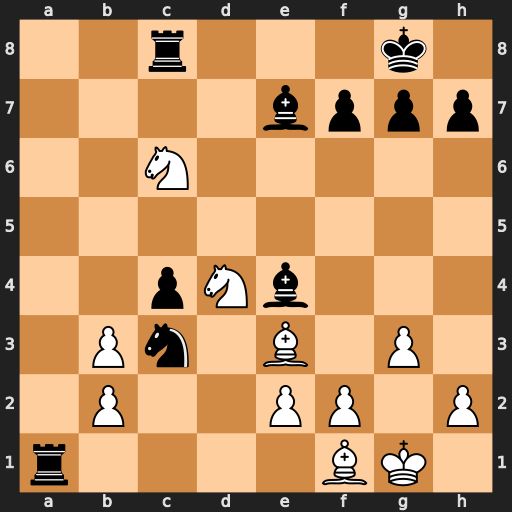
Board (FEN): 2r3k1/4bppp/2N5/8/2pNb3/1Pn1B1P1/1P2PP1P/r4BK1
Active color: w
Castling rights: -
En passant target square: -
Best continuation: Nxe7+ Kf8 Nxc8